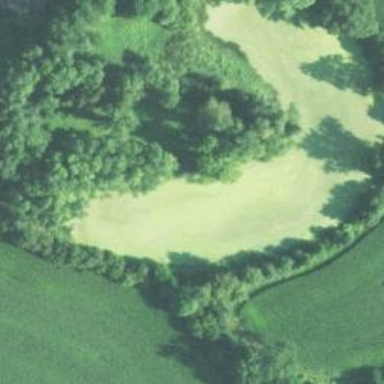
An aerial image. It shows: Natural oxbow water feature.